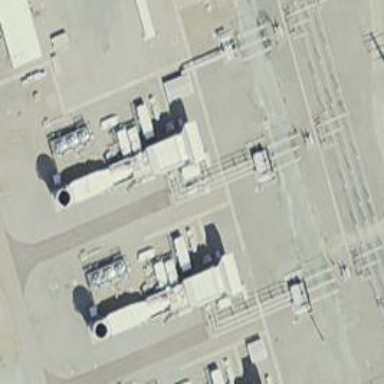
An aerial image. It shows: Gas turbine generator is in use.